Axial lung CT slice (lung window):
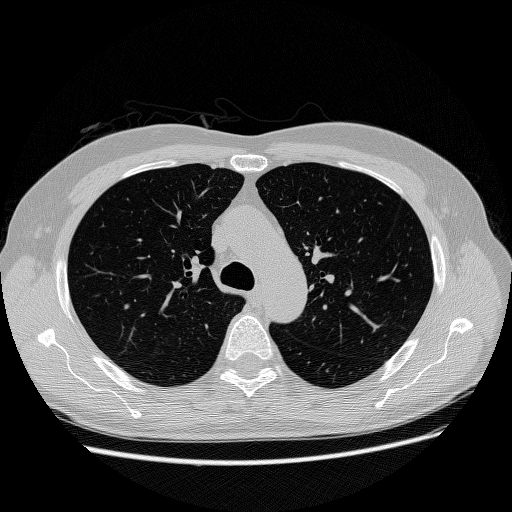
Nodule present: no